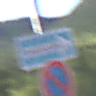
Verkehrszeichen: EinbahnstrasseRechtsweisend
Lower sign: EingeschraenktesHalteverbot
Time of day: MorningAfternoon
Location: Outdoor (RoadRail)
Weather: PartlyCloudy
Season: NotSpecified
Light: Natural